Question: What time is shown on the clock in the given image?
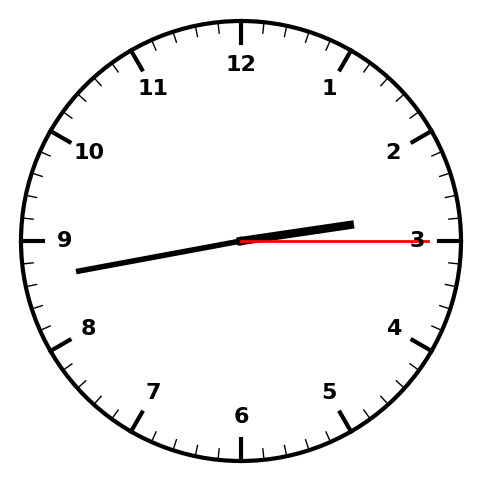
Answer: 02:43:15